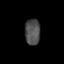
Tissue: prostate
Cell type: Fibroblasts
Senescence score: 0.7265
Nuclear area (px): 397
Mean DAPI intensity: 77.174